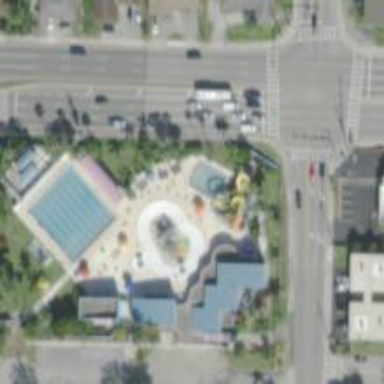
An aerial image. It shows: Water slide attraction.